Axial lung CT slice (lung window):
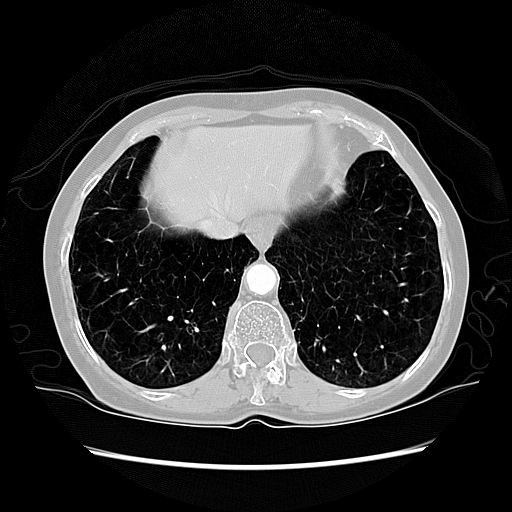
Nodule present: no